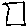
Label: square